Question: How many ricochets will a ball launched from (1.0, 1.0) at 60° need to hit the target at (11.0, 9.0)? The ball reflects perfectly off the arena walls and mirror-obstacles.
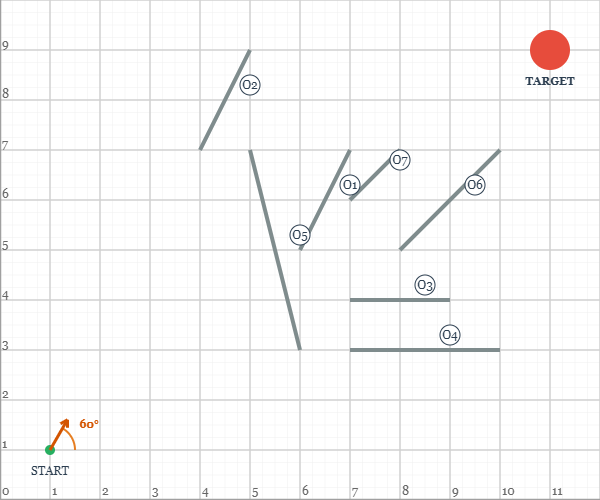
Answer: 15